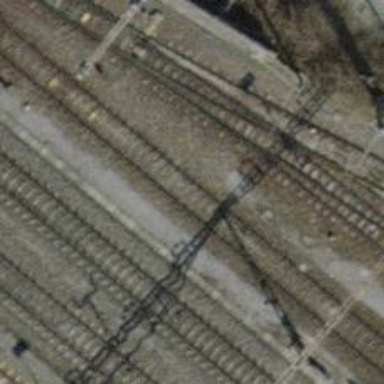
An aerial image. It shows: Siding railway line with electrified contact line for the trains.